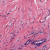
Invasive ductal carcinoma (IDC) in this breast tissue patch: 1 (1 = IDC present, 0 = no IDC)